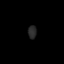
Tissue: lung
Cell type: T cells
Senescence score: 0.6604
Nuclear area (px): 111
Mean DAPI intensity: 39.802